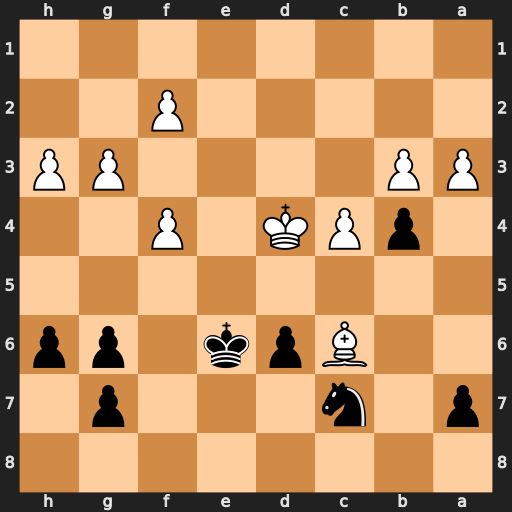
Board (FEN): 8/p1n3p1/2Bpk1pp/8/1pPK1P2/PP4PP/5P2/8
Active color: b
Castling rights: -
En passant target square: -
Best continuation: bxa3 Kc3 d5 Kc2 d4